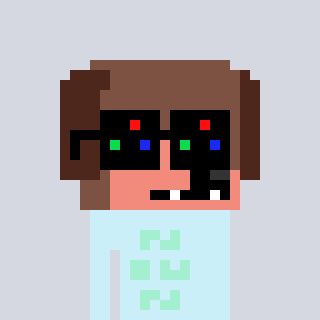
a pixel art character with square black sunglasses, a dog-shaped head and a cold-colored body on a cool background